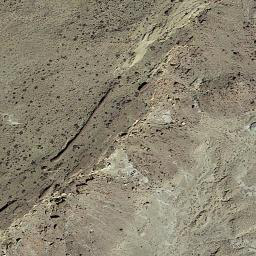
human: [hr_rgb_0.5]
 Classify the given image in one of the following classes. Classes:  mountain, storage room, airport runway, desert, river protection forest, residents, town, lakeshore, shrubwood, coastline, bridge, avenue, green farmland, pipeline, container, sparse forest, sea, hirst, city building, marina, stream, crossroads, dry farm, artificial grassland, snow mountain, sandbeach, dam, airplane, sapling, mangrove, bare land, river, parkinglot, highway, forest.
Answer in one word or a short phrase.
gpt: bare land